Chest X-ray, AP view. Patient: 58 years old, sex M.
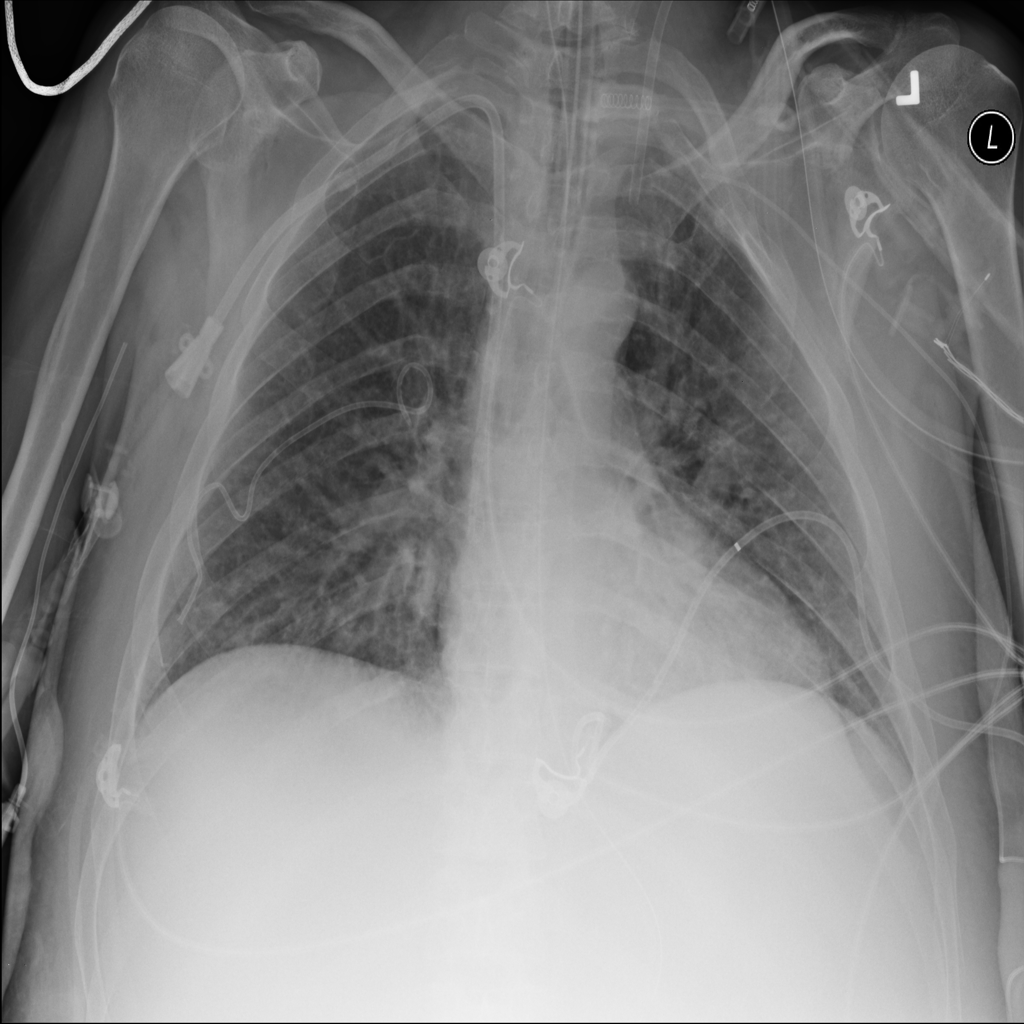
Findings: Atelectasis, Infiltration